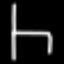
Label: chair